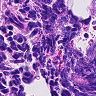
Metastatic tissue present: no